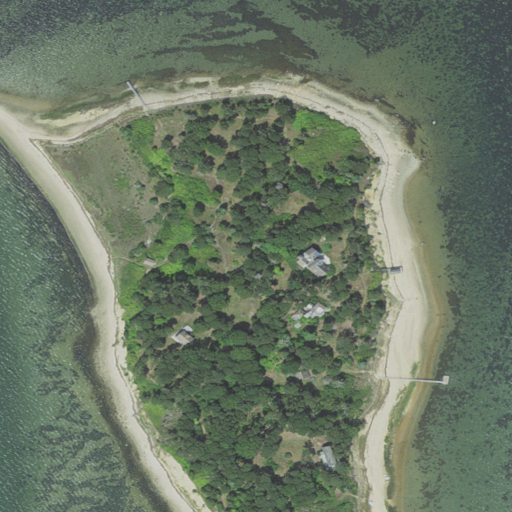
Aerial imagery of island in Massachusetts named Sipson Island containing open water, barren land, herbaceous wetlands, shrub, evergreen forest, and medium intensity development